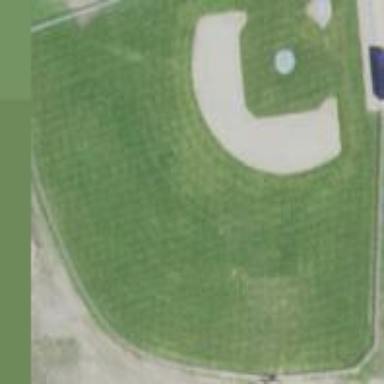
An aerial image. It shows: Baseball pitch for leisure and sports activities.